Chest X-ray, AP view. Patient: 30 years old, sex M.
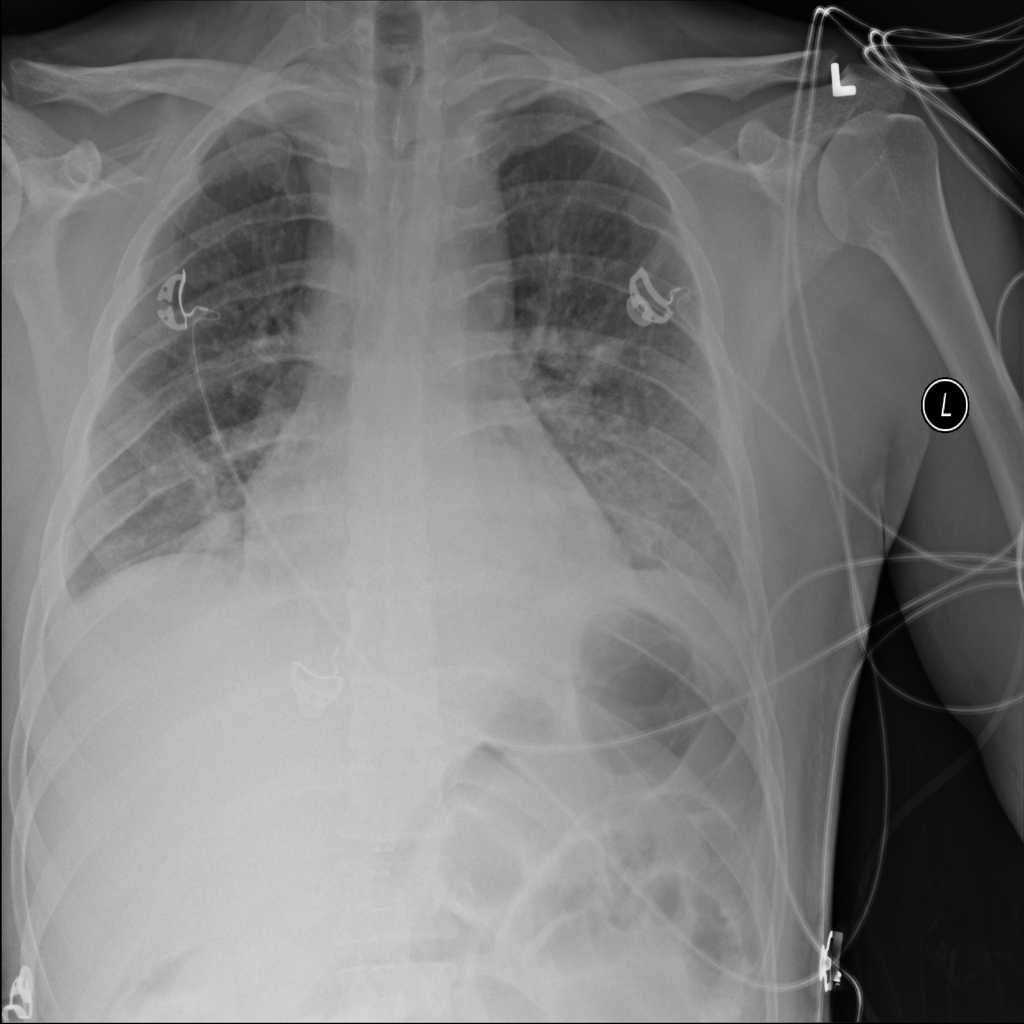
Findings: Atelectasis, Infiltration